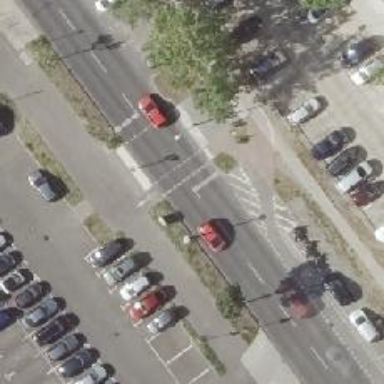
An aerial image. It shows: Road with traffic signals.